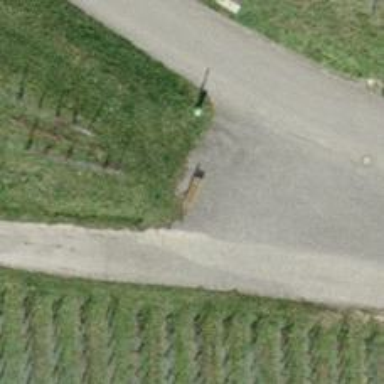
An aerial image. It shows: Brown bench.